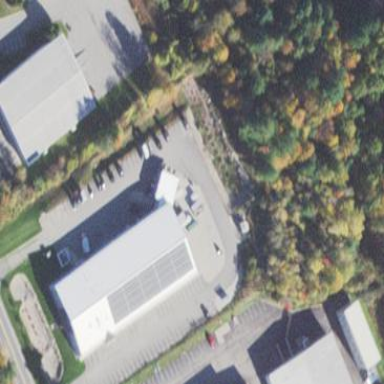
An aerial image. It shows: Commercial building.